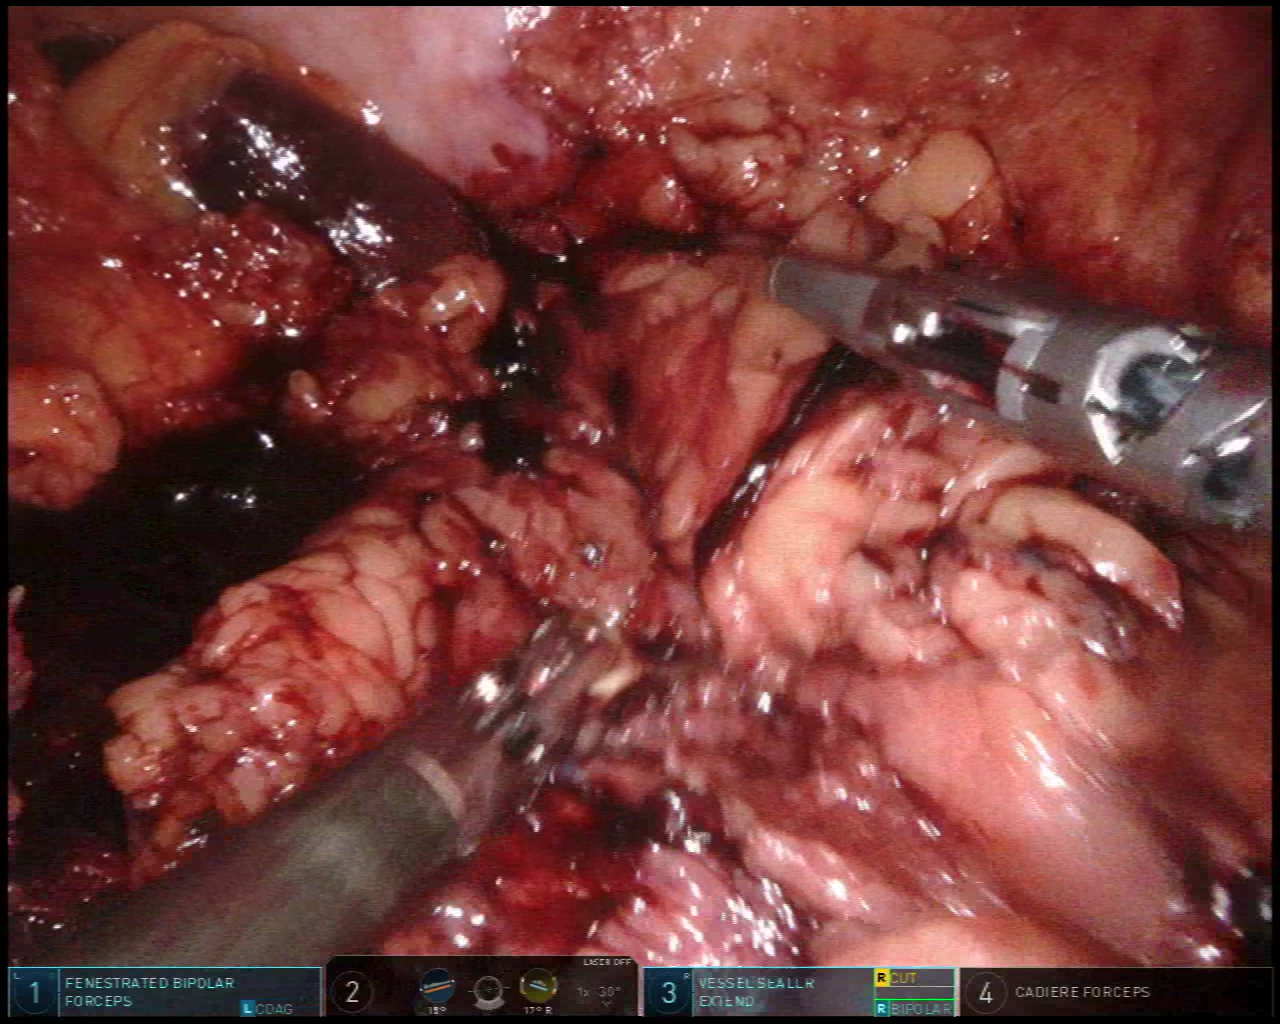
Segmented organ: spleen
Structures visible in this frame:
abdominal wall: yes
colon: yes
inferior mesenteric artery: no
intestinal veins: no
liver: no
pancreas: no
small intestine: no
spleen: yes
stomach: no
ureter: no
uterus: no
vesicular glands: no